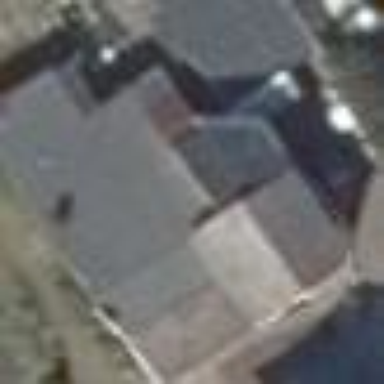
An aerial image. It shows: Bungalow with gabled roof.